Field crop: maize
Growth stage: 2
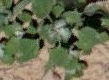
Species: chenopodium